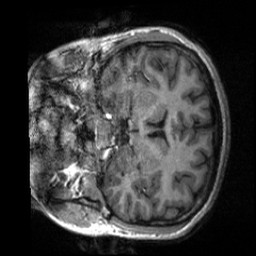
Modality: T1w
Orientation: coronal
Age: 22
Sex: female
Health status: healthy
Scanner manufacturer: siemens
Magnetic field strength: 3 T
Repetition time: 2 s
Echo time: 0.00232 s